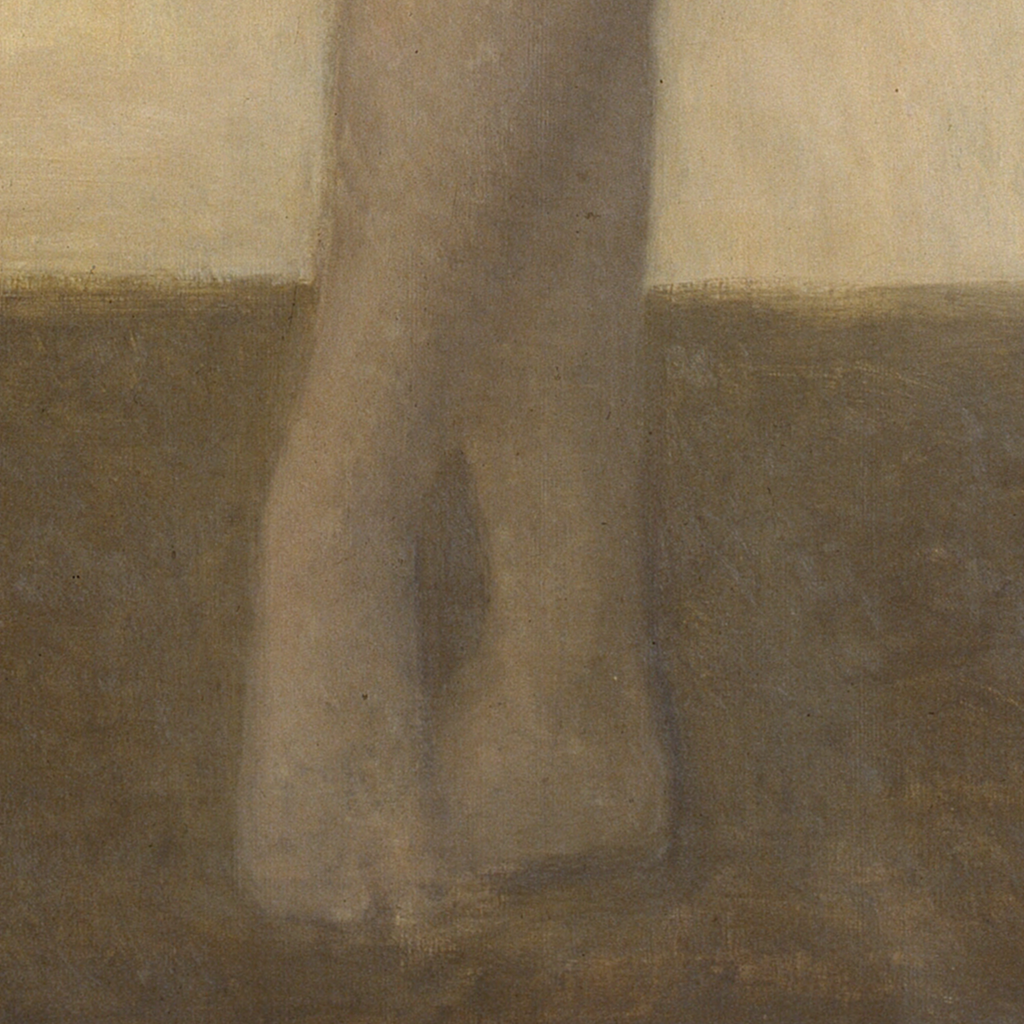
portrait painting, close up, bright diffused light, nude woman legs, dark brown floor, pale yellow wall above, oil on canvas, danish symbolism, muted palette